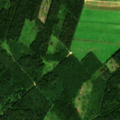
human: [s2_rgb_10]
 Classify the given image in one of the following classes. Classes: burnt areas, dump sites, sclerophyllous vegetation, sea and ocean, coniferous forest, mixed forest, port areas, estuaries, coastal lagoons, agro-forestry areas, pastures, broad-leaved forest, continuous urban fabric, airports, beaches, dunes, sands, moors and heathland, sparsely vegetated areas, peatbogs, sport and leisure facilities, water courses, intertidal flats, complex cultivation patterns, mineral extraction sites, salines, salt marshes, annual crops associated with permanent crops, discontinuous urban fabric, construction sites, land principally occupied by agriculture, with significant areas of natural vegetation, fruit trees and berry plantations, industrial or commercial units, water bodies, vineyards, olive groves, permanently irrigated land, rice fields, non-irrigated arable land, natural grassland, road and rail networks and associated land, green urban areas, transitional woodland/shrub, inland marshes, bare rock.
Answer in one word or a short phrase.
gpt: non-irrigated arable land, coniferous forest, mixed forest, transitional woodland/shrub